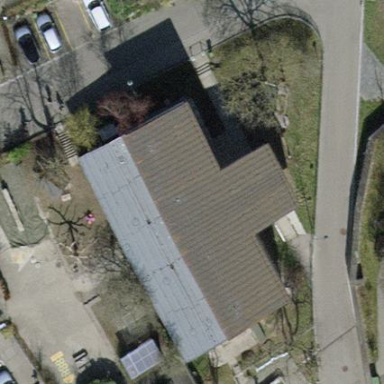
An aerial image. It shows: Kindergarten building.